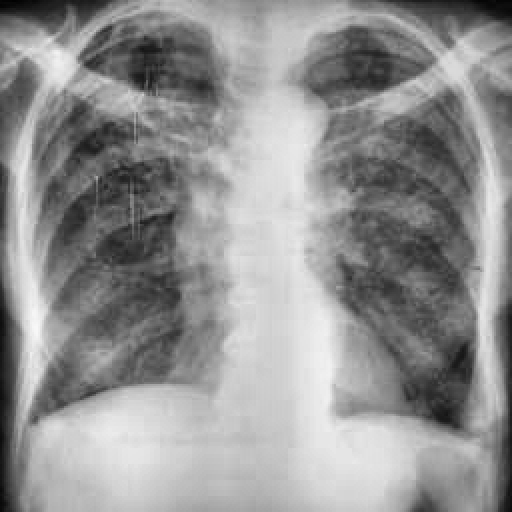
Finding: TUBERCULOSIS